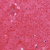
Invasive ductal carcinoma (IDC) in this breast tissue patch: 0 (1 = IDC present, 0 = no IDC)